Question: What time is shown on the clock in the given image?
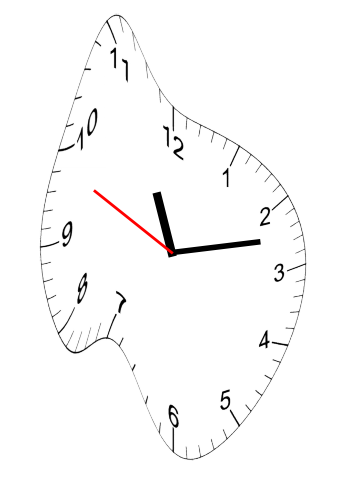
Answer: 11:12:49